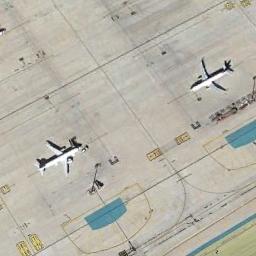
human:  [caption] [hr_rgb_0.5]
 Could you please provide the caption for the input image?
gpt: Two white planes were parked facing each other, And there were many yellow landmarks on the ground .

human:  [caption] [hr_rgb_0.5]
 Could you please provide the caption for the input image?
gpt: Two airplanes were neatly arranged on the airport and there are yellow dashes on the ground .

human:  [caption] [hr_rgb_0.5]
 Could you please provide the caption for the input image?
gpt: There are two white planes on the runway .

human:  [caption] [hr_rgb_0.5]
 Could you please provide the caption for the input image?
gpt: Two face-to-face planes parked on the open area and some yellow signs and blue signs beside .

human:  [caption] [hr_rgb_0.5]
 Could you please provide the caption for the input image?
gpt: Two planes are on the ground next to the approximately rectangular ground marked blue .